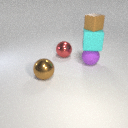
large red metal sphere to the left of large purple rubber sphere